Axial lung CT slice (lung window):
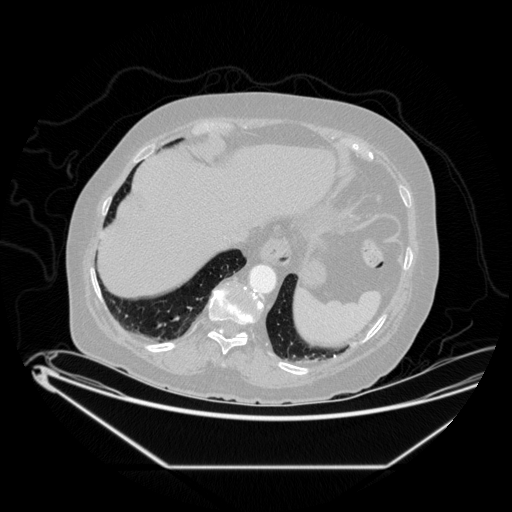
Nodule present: no